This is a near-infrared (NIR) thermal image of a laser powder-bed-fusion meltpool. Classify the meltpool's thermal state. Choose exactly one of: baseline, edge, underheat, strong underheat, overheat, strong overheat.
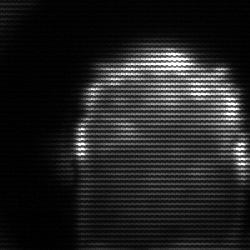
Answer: baseline